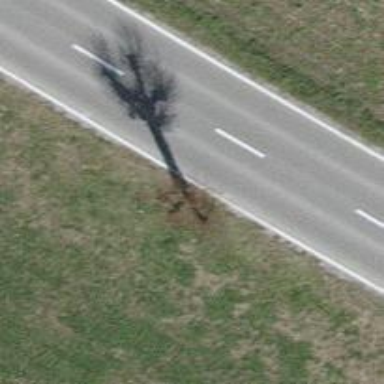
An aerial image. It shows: Avenue of broadleaved trees.